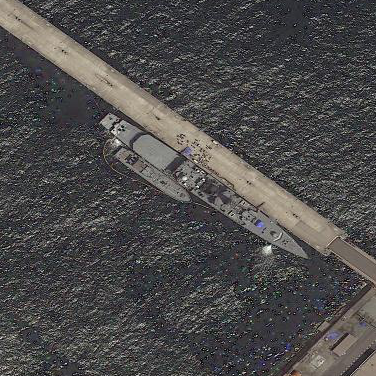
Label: cruiser